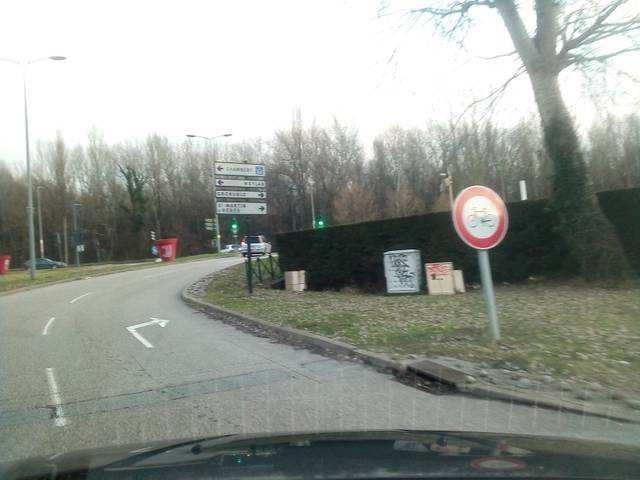
Region: France
Coordinates: 45.193, 5.746